Question: On Firefox, A blank space appears above embedded HTML5 audio element's chrome. This appears whenever media starts playing. I tried to figure out where this comes from but couldn't. Is this something that's inherent to Firefox handling html5 audio?
For example I clicked on the example (at the bottom of the post) on <URL>.
However, this doesn't happen on Google Chrome and Safari.

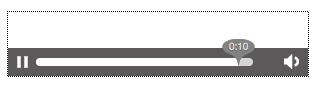
Answer: This seems to be a problem with Firefox's implementation of the HTML5 'audio' element. You can work around it with a little extra markup and css.
CSS:
'''
<style>
.wrapper {
height: 30px;
position: relative;
}
audio {
bottom: 0;
position: absolute;
}
</style>
'''
HTML:
'''
<div class="wrapper">
<audio src="your/path/file.mp3" controls></audio>
</div>
'''